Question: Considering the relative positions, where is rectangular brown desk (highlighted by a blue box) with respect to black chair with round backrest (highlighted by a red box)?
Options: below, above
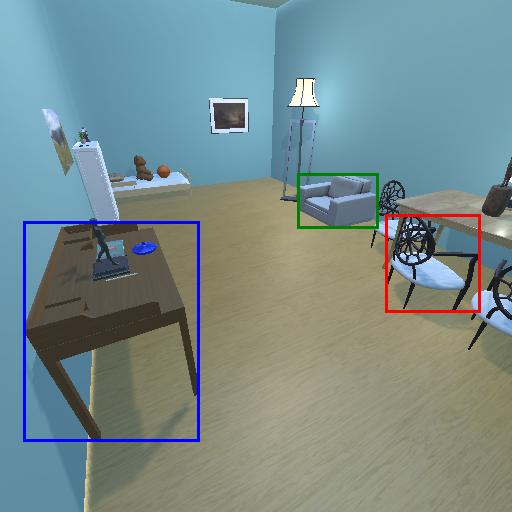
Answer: below